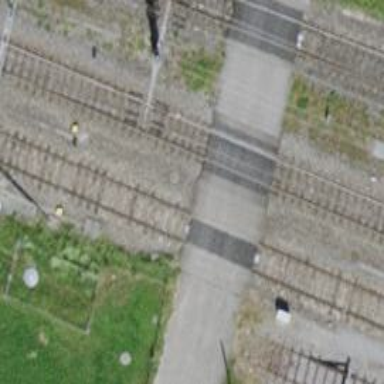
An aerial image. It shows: Railway level crossing.